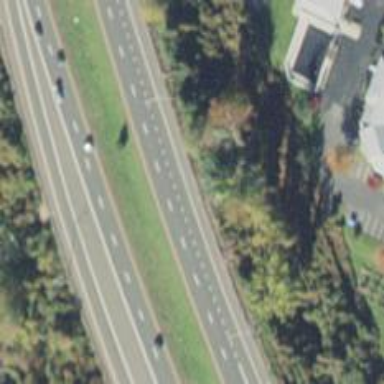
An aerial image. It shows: Motorway link.